Question: API returned PDF data sample looks like -

---
Below is JavaScript code which I am using to download PDF, I tried many solutions, but none of them worked.
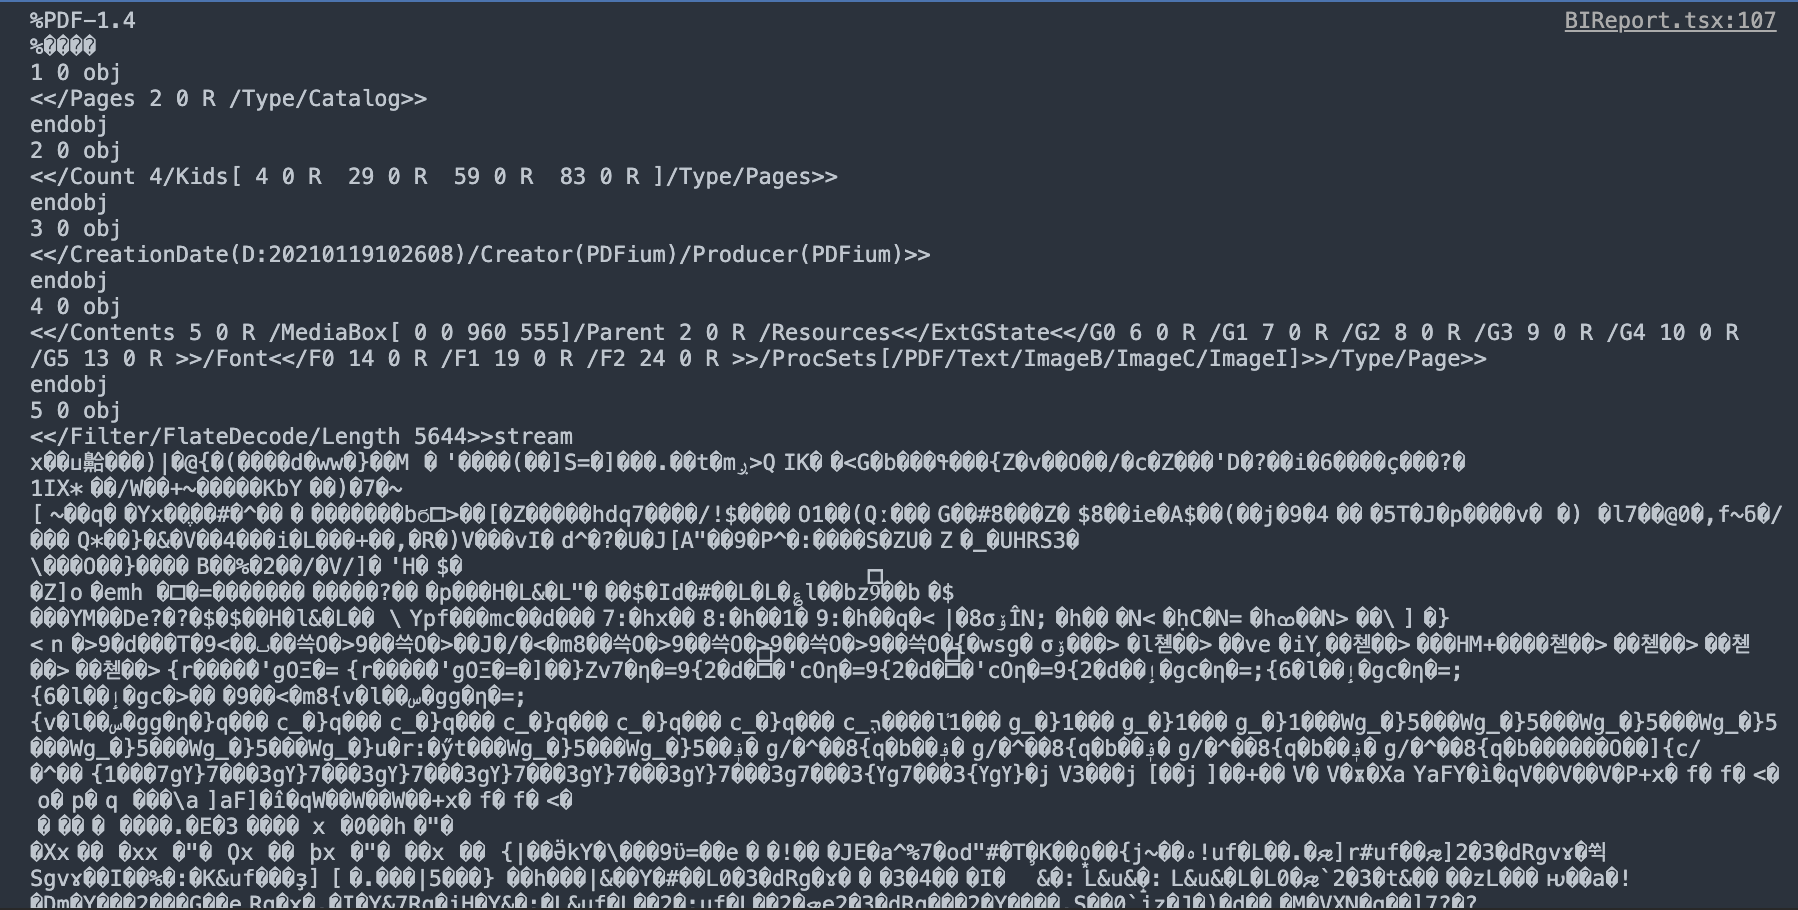
Answer: I tried the solution posted above and it worked for me.I am reposting it below.
I got the issue, responseType property should be outside of header in axios call. like -
'''
const reportPdfDoc = await axiosBIInstance.get( https://api.powerbi.com/v1.0/myorg/reports/${config.reportId}/exports/${exportID?.data?.id}/file, { headers: { Authorization: 'Bearer ' + accessToken, }, responseType: 'blob', }, );
'''